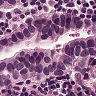
Metastatic tissue present: yes